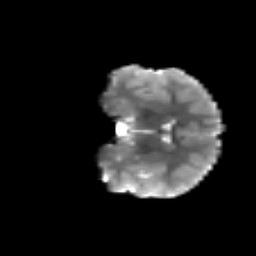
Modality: T2w
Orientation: coronal
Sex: male
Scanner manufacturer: siemens
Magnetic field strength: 3 T
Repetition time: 5 s
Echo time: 0.071 s